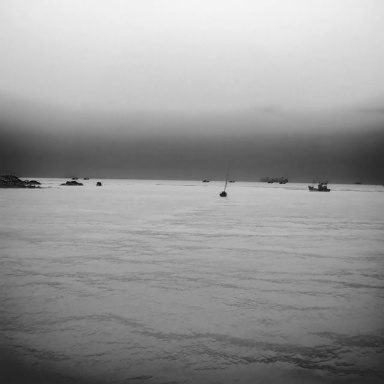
There are eight objects shown in the infrared image, including a sailboat, and seven bulk_carriers.